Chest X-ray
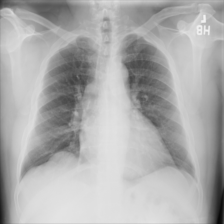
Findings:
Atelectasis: negative
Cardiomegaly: positive
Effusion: negative
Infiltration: negative
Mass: negative
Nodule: negative
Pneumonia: negative
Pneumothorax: negative
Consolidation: negative
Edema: negative
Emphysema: negative
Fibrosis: negative
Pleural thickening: positive
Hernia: negative